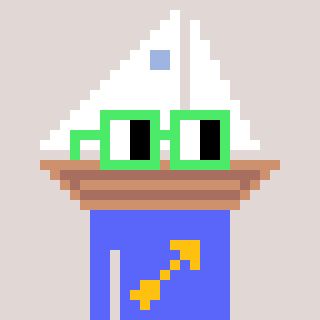
a pixel art character with square light green glasses, a sailboat-shaped head and a purple-colored body on a warm background